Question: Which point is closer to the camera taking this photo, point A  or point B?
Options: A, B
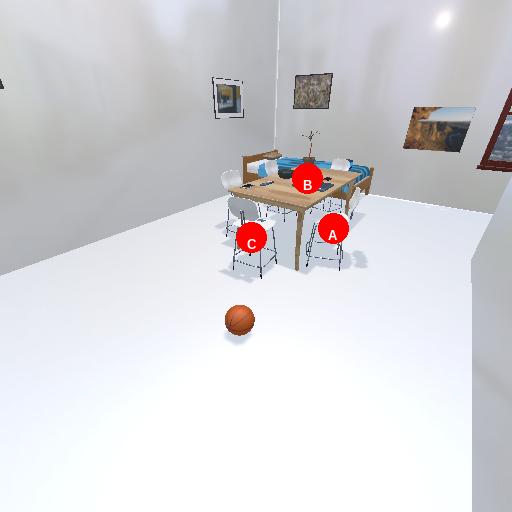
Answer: A